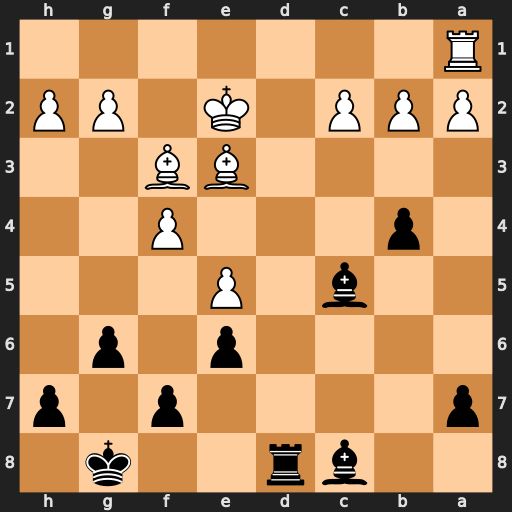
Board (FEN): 2br2k1/p4p1p/4p1p1/2b1P3/1p3P2/4BB2/PPP1K1PP/R7
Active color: b
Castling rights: -
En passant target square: -
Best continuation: Ba6+ Kf2 Rd2+ Kg3 Bxe3